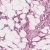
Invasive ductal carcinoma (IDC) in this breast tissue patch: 1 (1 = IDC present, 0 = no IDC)